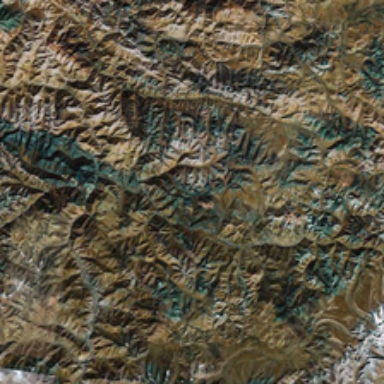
It is a piece of yellow mountain .